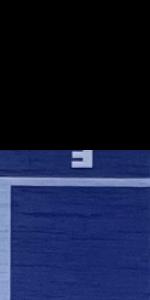
Label: Empty